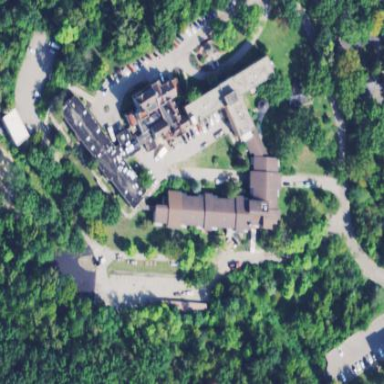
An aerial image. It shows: Nursing home building.